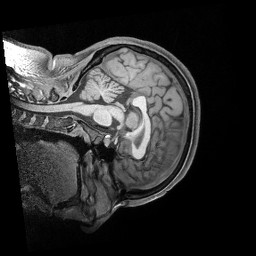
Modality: T1w
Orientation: sagittal
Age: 28
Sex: female
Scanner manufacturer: siemens
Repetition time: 2.4 s
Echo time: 0.00231 s